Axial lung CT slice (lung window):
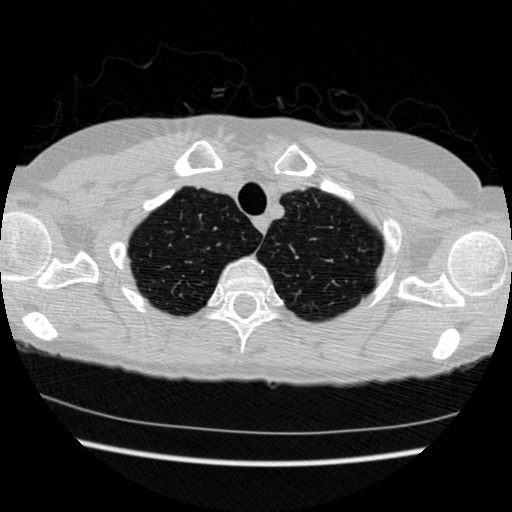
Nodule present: no